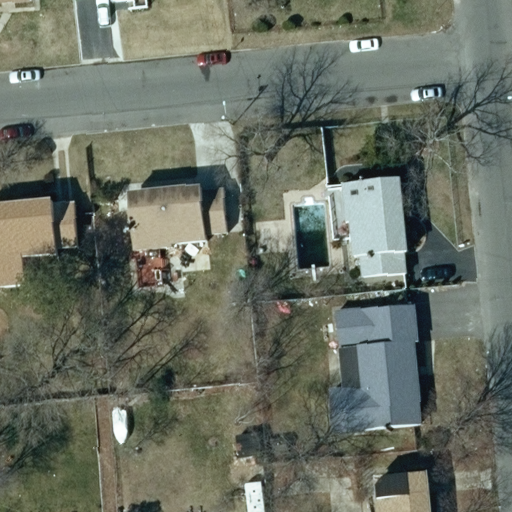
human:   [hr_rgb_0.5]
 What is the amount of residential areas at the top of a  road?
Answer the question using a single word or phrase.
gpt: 1

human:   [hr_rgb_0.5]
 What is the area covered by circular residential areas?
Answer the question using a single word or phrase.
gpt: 0m2

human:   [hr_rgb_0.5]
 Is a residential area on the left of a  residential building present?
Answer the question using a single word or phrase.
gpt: no

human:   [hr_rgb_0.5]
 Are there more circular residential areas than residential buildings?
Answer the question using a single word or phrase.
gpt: no

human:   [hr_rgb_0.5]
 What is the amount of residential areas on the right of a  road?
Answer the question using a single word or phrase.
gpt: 1

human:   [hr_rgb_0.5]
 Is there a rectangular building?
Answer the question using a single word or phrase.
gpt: yes

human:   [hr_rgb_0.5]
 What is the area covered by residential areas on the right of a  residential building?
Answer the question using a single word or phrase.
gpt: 10621m2

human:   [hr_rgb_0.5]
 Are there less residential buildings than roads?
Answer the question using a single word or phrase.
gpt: no

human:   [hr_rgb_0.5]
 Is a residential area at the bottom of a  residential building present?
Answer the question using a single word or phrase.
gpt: no

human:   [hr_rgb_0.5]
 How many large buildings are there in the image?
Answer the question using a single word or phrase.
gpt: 0

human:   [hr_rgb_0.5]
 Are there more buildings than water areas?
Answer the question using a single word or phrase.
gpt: yes

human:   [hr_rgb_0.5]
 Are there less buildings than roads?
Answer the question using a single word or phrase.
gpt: no

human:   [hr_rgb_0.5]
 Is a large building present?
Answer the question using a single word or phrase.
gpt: no

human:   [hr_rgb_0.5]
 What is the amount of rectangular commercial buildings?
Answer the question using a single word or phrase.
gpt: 0

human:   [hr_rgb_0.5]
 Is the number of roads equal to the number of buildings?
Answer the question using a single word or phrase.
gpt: no

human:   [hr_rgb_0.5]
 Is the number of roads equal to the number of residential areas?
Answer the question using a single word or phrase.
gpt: no

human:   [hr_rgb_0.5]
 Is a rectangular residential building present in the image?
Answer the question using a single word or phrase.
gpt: yes

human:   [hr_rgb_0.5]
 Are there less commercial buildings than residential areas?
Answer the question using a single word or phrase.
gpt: yes

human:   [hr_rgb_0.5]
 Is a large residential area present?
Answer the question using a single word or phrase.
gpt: yes

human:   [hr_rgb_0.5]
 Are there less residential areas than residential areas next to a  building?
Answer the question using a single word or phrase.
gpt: no

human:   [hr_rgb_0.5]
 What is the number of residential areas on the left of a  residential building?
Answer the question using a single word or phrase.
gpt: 0

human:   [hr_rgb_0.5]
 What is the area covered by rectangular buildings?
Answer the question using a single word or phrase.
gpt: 81m2

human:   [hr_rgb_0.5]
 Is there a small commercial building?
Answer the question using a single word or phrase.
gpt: no

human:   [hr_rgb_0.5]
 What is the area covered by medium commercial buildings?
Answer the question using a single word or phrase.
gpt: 0m2

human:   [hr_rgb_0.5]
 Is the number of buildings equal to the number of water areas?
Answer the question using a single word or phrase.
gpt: no

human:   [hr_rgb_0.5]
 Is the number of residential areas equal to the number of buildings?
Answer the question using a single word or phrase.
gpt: no

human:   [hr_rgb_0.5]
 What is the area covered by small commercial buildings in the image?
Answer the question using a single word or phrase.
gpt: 0m2

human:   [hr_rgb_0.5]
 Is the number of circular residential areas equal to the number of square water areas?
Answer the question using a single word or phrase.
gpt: yes

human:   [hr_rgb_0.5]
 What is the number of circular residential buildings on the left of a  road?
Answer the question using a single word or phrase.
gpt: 0

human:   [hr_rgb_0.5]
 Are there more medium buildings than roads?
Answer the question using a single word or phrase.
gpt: yes

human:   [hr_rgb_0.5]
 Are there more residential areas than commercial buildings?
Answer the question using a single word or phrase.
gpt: yes

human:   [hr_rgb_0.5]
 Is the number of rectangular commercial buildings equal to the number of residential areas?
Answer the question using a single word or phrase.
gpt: no

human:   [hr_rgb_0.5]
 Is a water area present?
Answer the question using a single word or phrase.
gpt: no

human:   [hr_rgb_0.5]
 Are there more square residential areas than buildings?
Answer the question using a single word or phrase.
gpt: no

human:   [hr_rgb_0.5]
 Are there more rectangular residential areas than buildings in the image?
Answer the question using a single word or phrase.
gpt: no

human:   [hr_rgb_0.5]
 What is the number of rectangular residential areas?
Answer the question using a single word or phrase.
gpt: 1